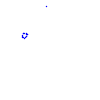
Particle: proton